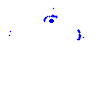
Particle: pion